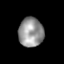
Tissue: skin
Cell type: Epithelial cells
Senescence score: 0.2501
Nuclear area (px): 713
Mean DAPI intensity: 148.985